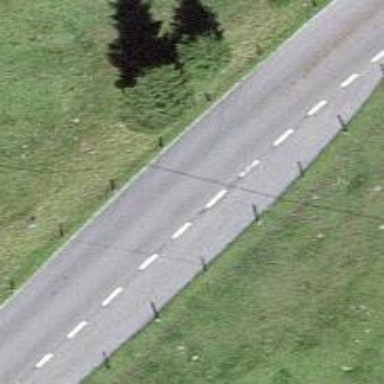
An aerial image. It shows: Passing place on the road.